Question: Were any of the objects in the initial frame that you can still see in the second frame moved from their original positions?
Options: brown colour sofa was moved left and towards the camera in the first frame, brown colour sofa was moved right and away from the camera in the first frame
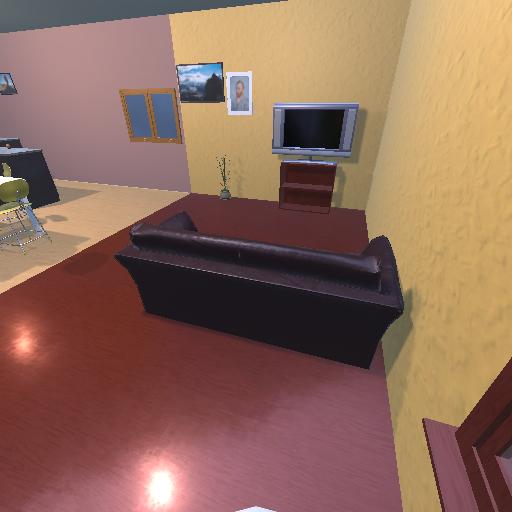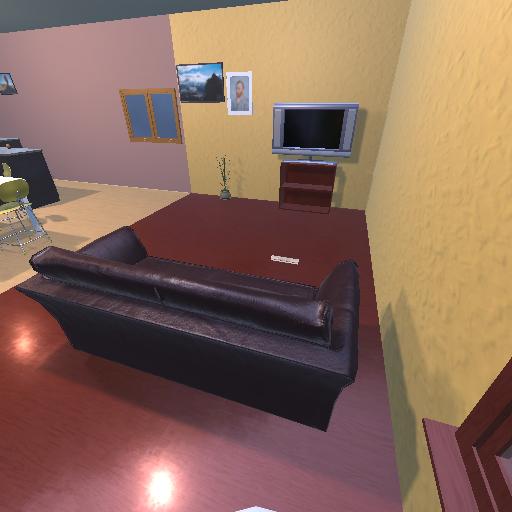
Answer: brown colour sofa was moved left and towards the camera in the first frame